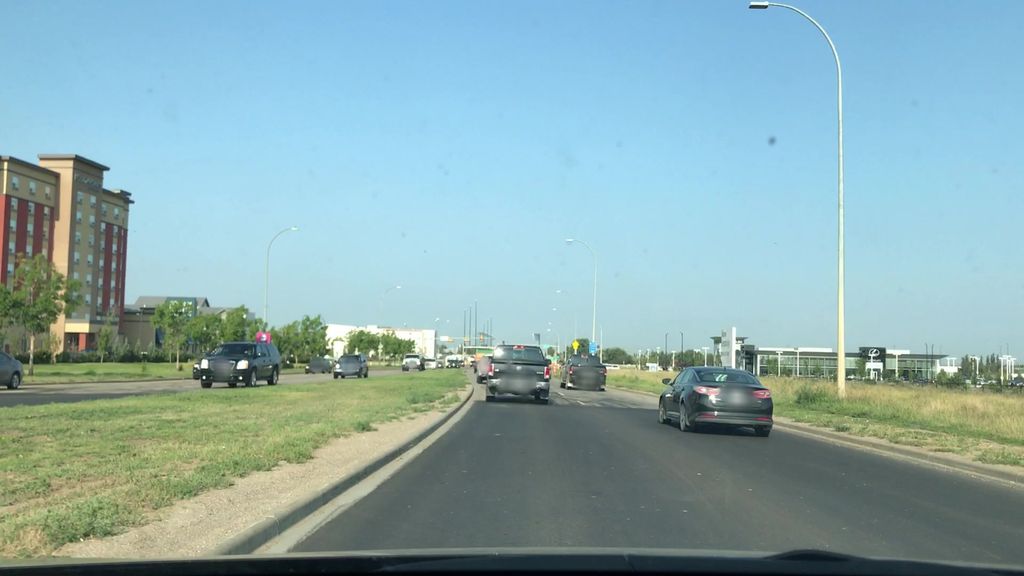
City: edmonton